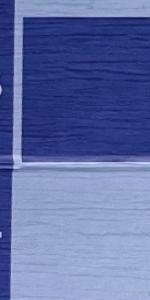
Label: Empty